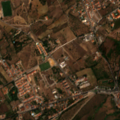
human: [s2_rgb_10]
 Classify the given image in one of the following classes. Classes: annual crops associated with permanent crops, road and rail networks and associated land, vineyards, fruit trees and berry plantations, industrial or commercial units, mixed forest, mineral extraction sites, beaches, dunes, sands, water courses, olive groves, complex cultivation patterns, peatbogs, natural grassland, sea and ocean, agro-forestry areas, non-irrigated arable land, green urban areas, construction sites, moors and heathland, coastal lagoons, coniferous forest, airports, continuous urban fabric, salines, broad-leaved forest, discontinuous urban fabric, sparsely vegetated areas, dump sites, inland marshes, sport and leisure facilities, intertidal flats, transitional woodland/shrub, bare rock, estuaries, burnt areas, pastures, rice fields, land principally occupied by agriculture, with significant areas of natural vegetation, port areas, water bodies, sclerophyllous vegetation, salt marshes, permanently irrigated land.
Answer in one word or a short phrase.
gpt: discontinuous urban fabric, complex cultivation patterns, mixed forest